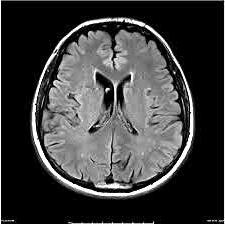
Label: notumor